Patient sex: M
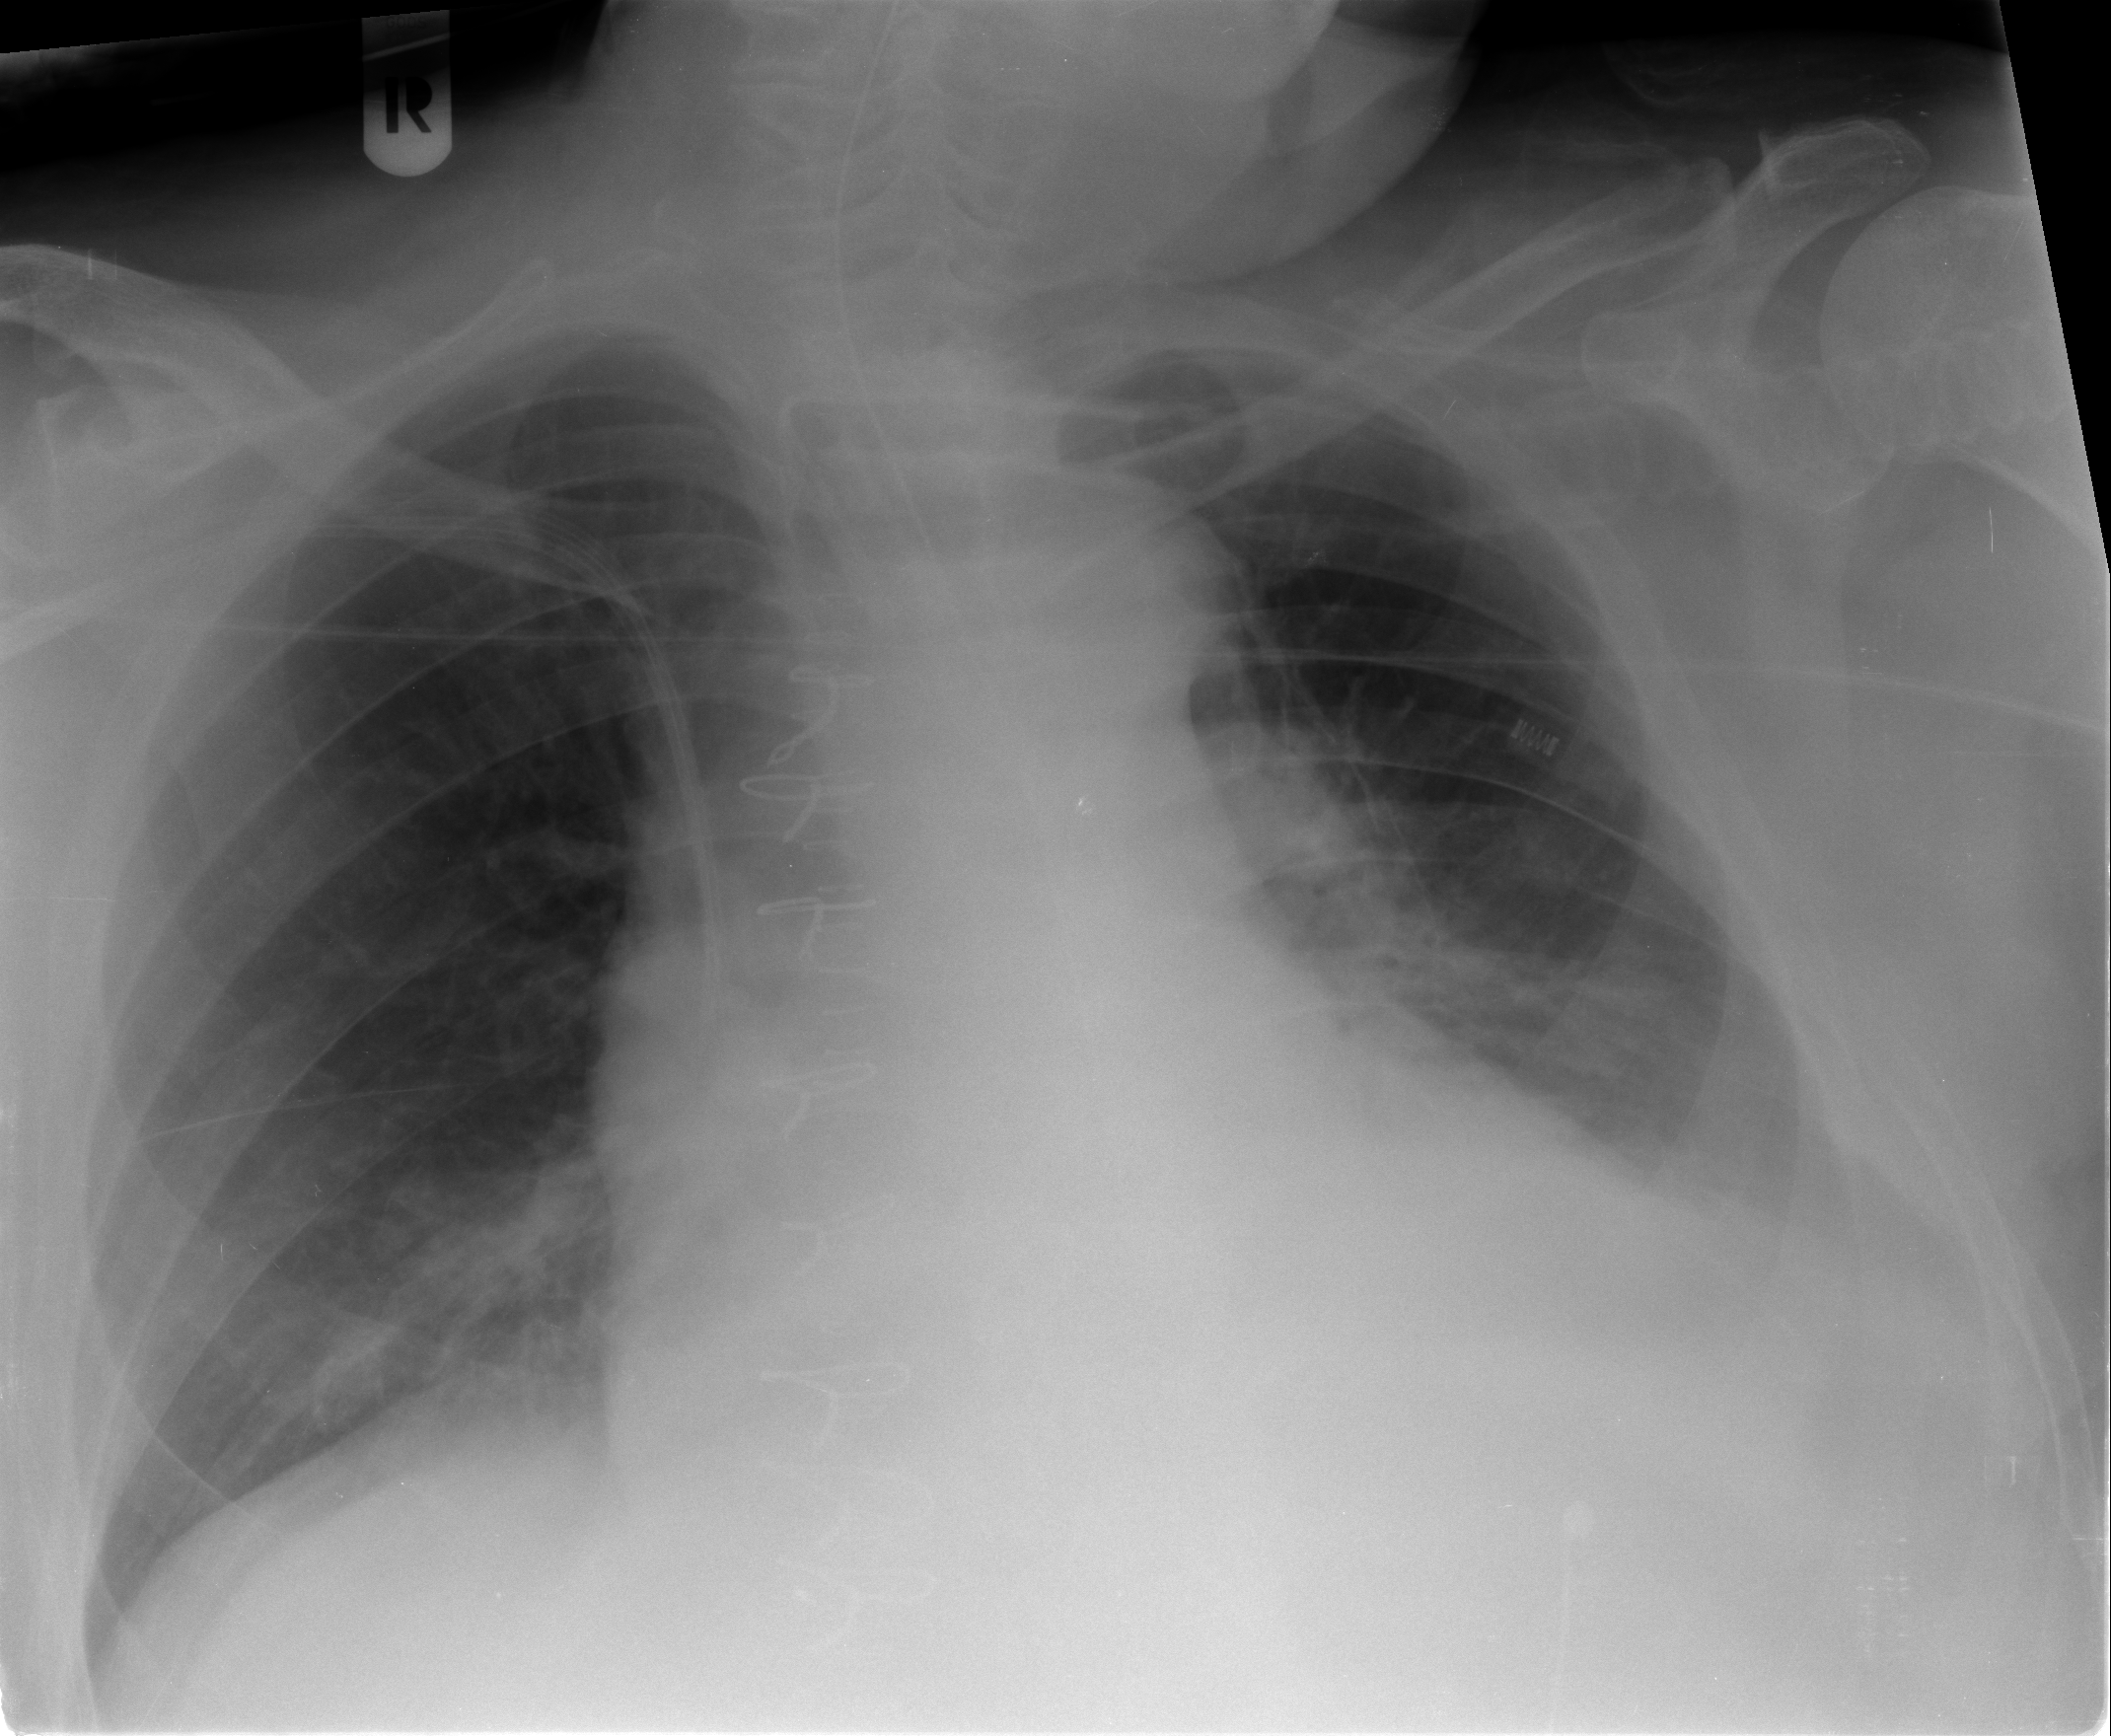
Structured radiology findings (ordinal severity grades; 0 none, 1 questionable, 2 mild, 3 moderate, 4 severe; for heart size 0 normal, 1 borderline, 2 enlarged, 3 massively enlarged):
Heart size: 2
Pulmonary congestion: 0
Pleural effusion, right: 1
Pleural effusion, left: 2
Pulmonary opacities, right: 0
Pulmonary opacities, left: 0
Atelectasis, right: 2
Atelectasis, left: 2